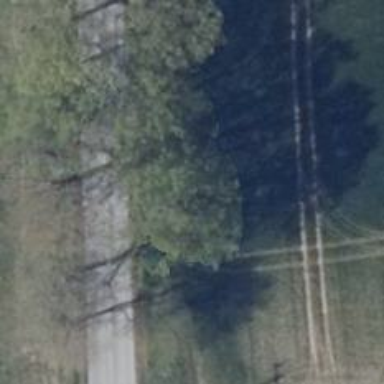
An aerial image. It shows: Row of trees in natural setting.